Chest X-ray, AP view. Patient: 16 years old, sex M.
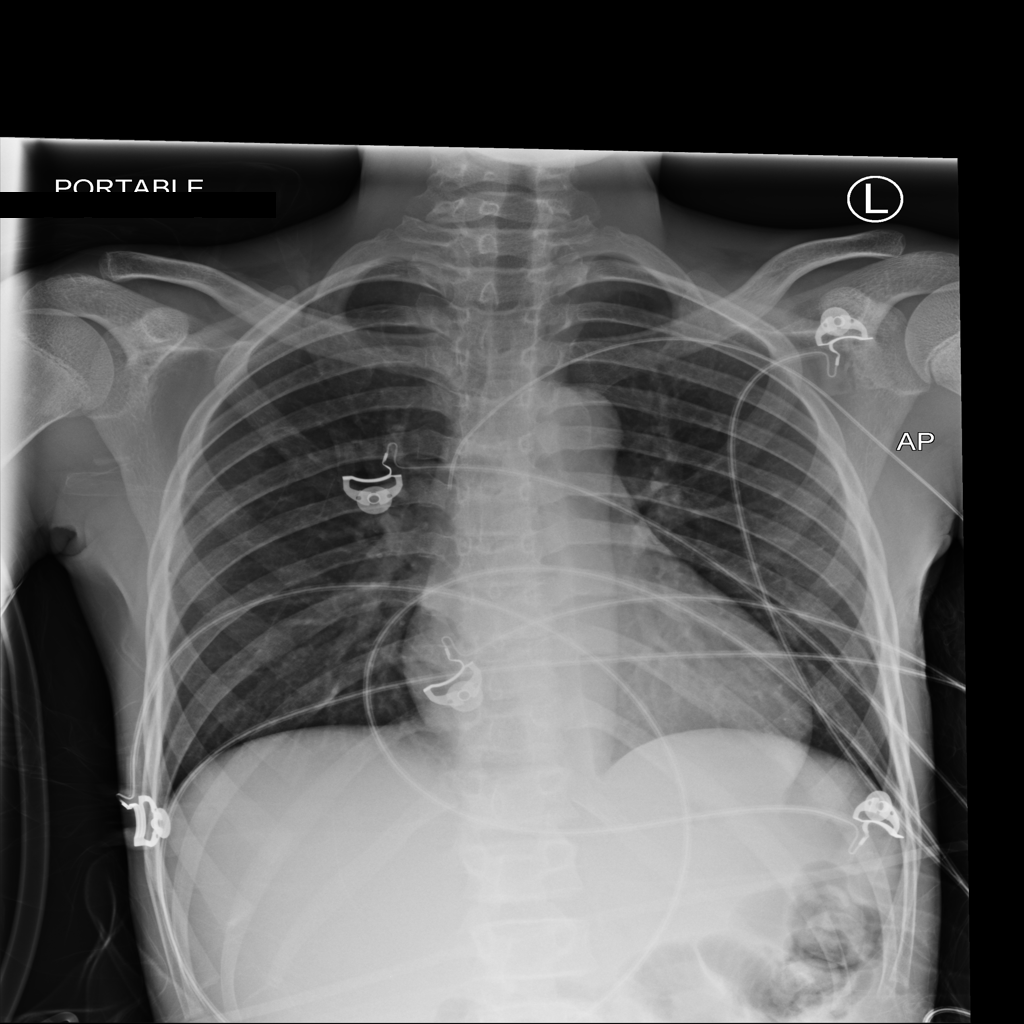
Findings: No Finding